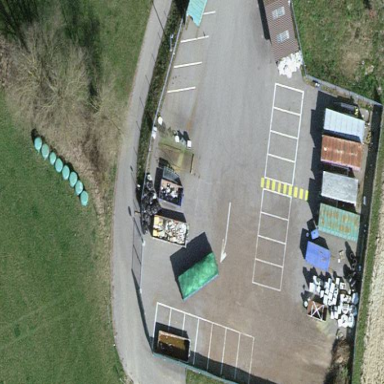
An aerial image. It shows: Recycling centre providing amenities for recycling.